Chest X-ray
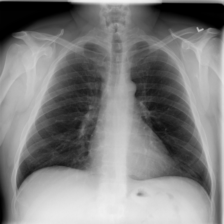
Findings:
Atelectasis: negative
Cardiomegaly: negative
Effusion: negative
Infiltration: negative
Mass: negative
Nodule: negative
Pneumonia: negative
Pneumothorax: negative
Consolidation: negative
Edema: negative
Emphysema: negative
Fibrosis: negative
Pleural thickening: negative
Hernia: negative